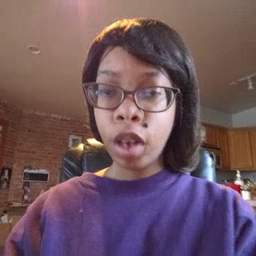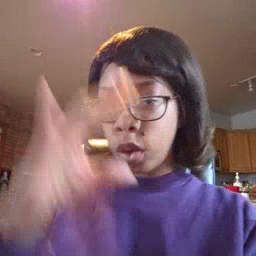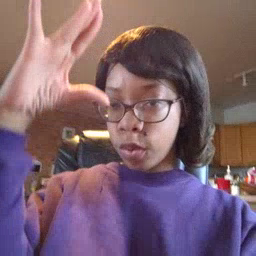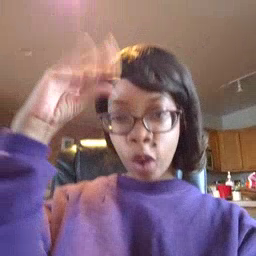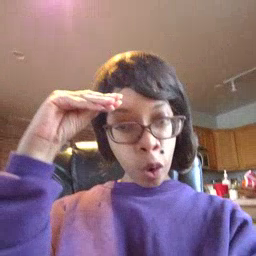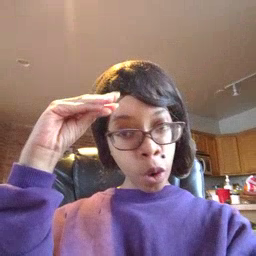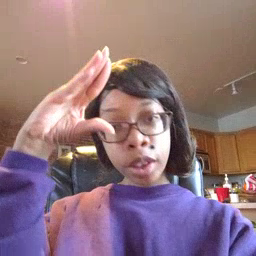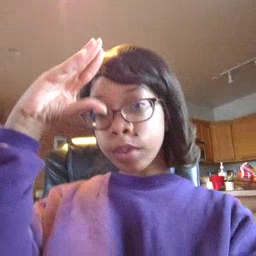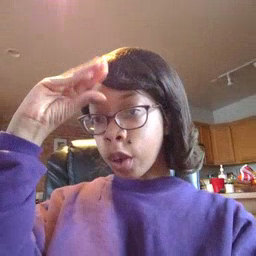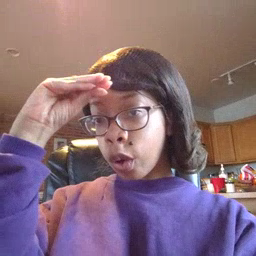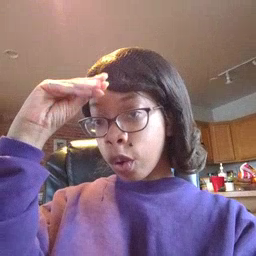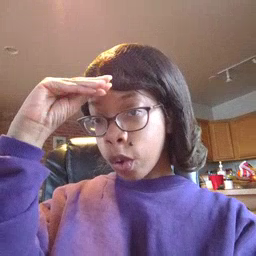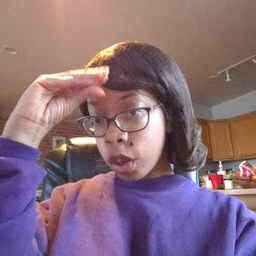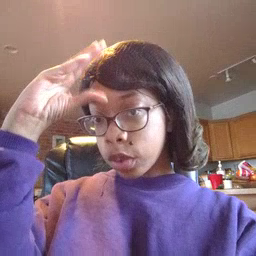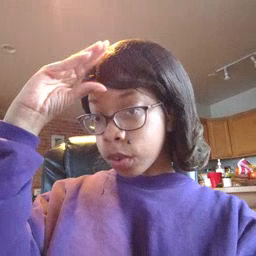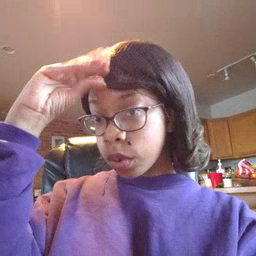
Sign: boy